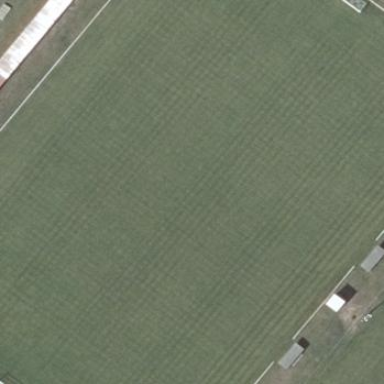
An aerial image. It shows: Soccer pitch with grass surface for leisure land.